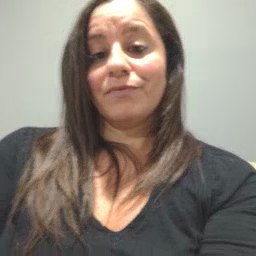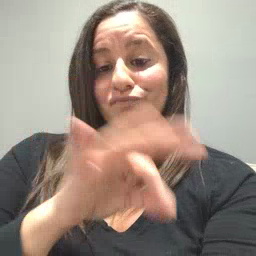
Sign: frenchfries